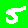
Digit: 5